Question: I have the following array for tire sizes:
'''
Array
(
[0] => 155
[1] => 70
[2] => 13
)
Array
(
[0] => 155
[1] => 80
[2] => 13
)
Array
(
[0] => 165
[1] => 65
[2] => 14
)
Array
(
[0] => 175
[1] => 65
[2] => 14
)
Array
(
[0] => 175
[1] => 70
[2] => 13
)
Array
(
[0] => 175
[1] => 70
[2] => 14
)
'''
and so on. Now I am creating a drop down so people can select the tire size they are searching for. so here is my PHP code:
'''
include 'database.php';
$result = $mysqli->query('SELECT DISTINCT SKU_SIZE FROM SKU_DATA WHERE SKU_BRANDNAME = "'.$brand.'" ORDER BY SKU_SIZE');
while( $row = $result->fetch_assoc()){
$sku_size = $row['SKU_SIZE'];
$chars = preg_split('/[^\d]/', $sku_size, -1, PREG_SPLIT_NO_EMPTY);
echo "<option>".$chars[0]."</option>";
}
'''
Now that code is just showing the first number in each array, for the very first drop down they select.
Right now it is showing 155, 155, 165, 175, 175 - and what I want it to do is just show the unique values so it would just show 155, 165, 175.
: Thanks! I got that part working. One quick question.. the order is not quite right, not sure what I am doing wrong. Here is a preview:

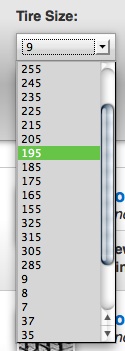
Answer: use this:
'''
while( $row = $result->fetch_assoc()){
$sku_size = $row['SKU_SIZE'];
$chars = preg_split('/[^\d]/', $sku_size, -1, PREG_SPLIT_NO_EMPTY);
$sizes[$chars[0]] = true;
}
ksort($sizes, SORT_NUMERIC);
foreach ($sizes as $size => $tmp){
echo "<option value="$size">$size</option>";
}
'''